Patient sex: F
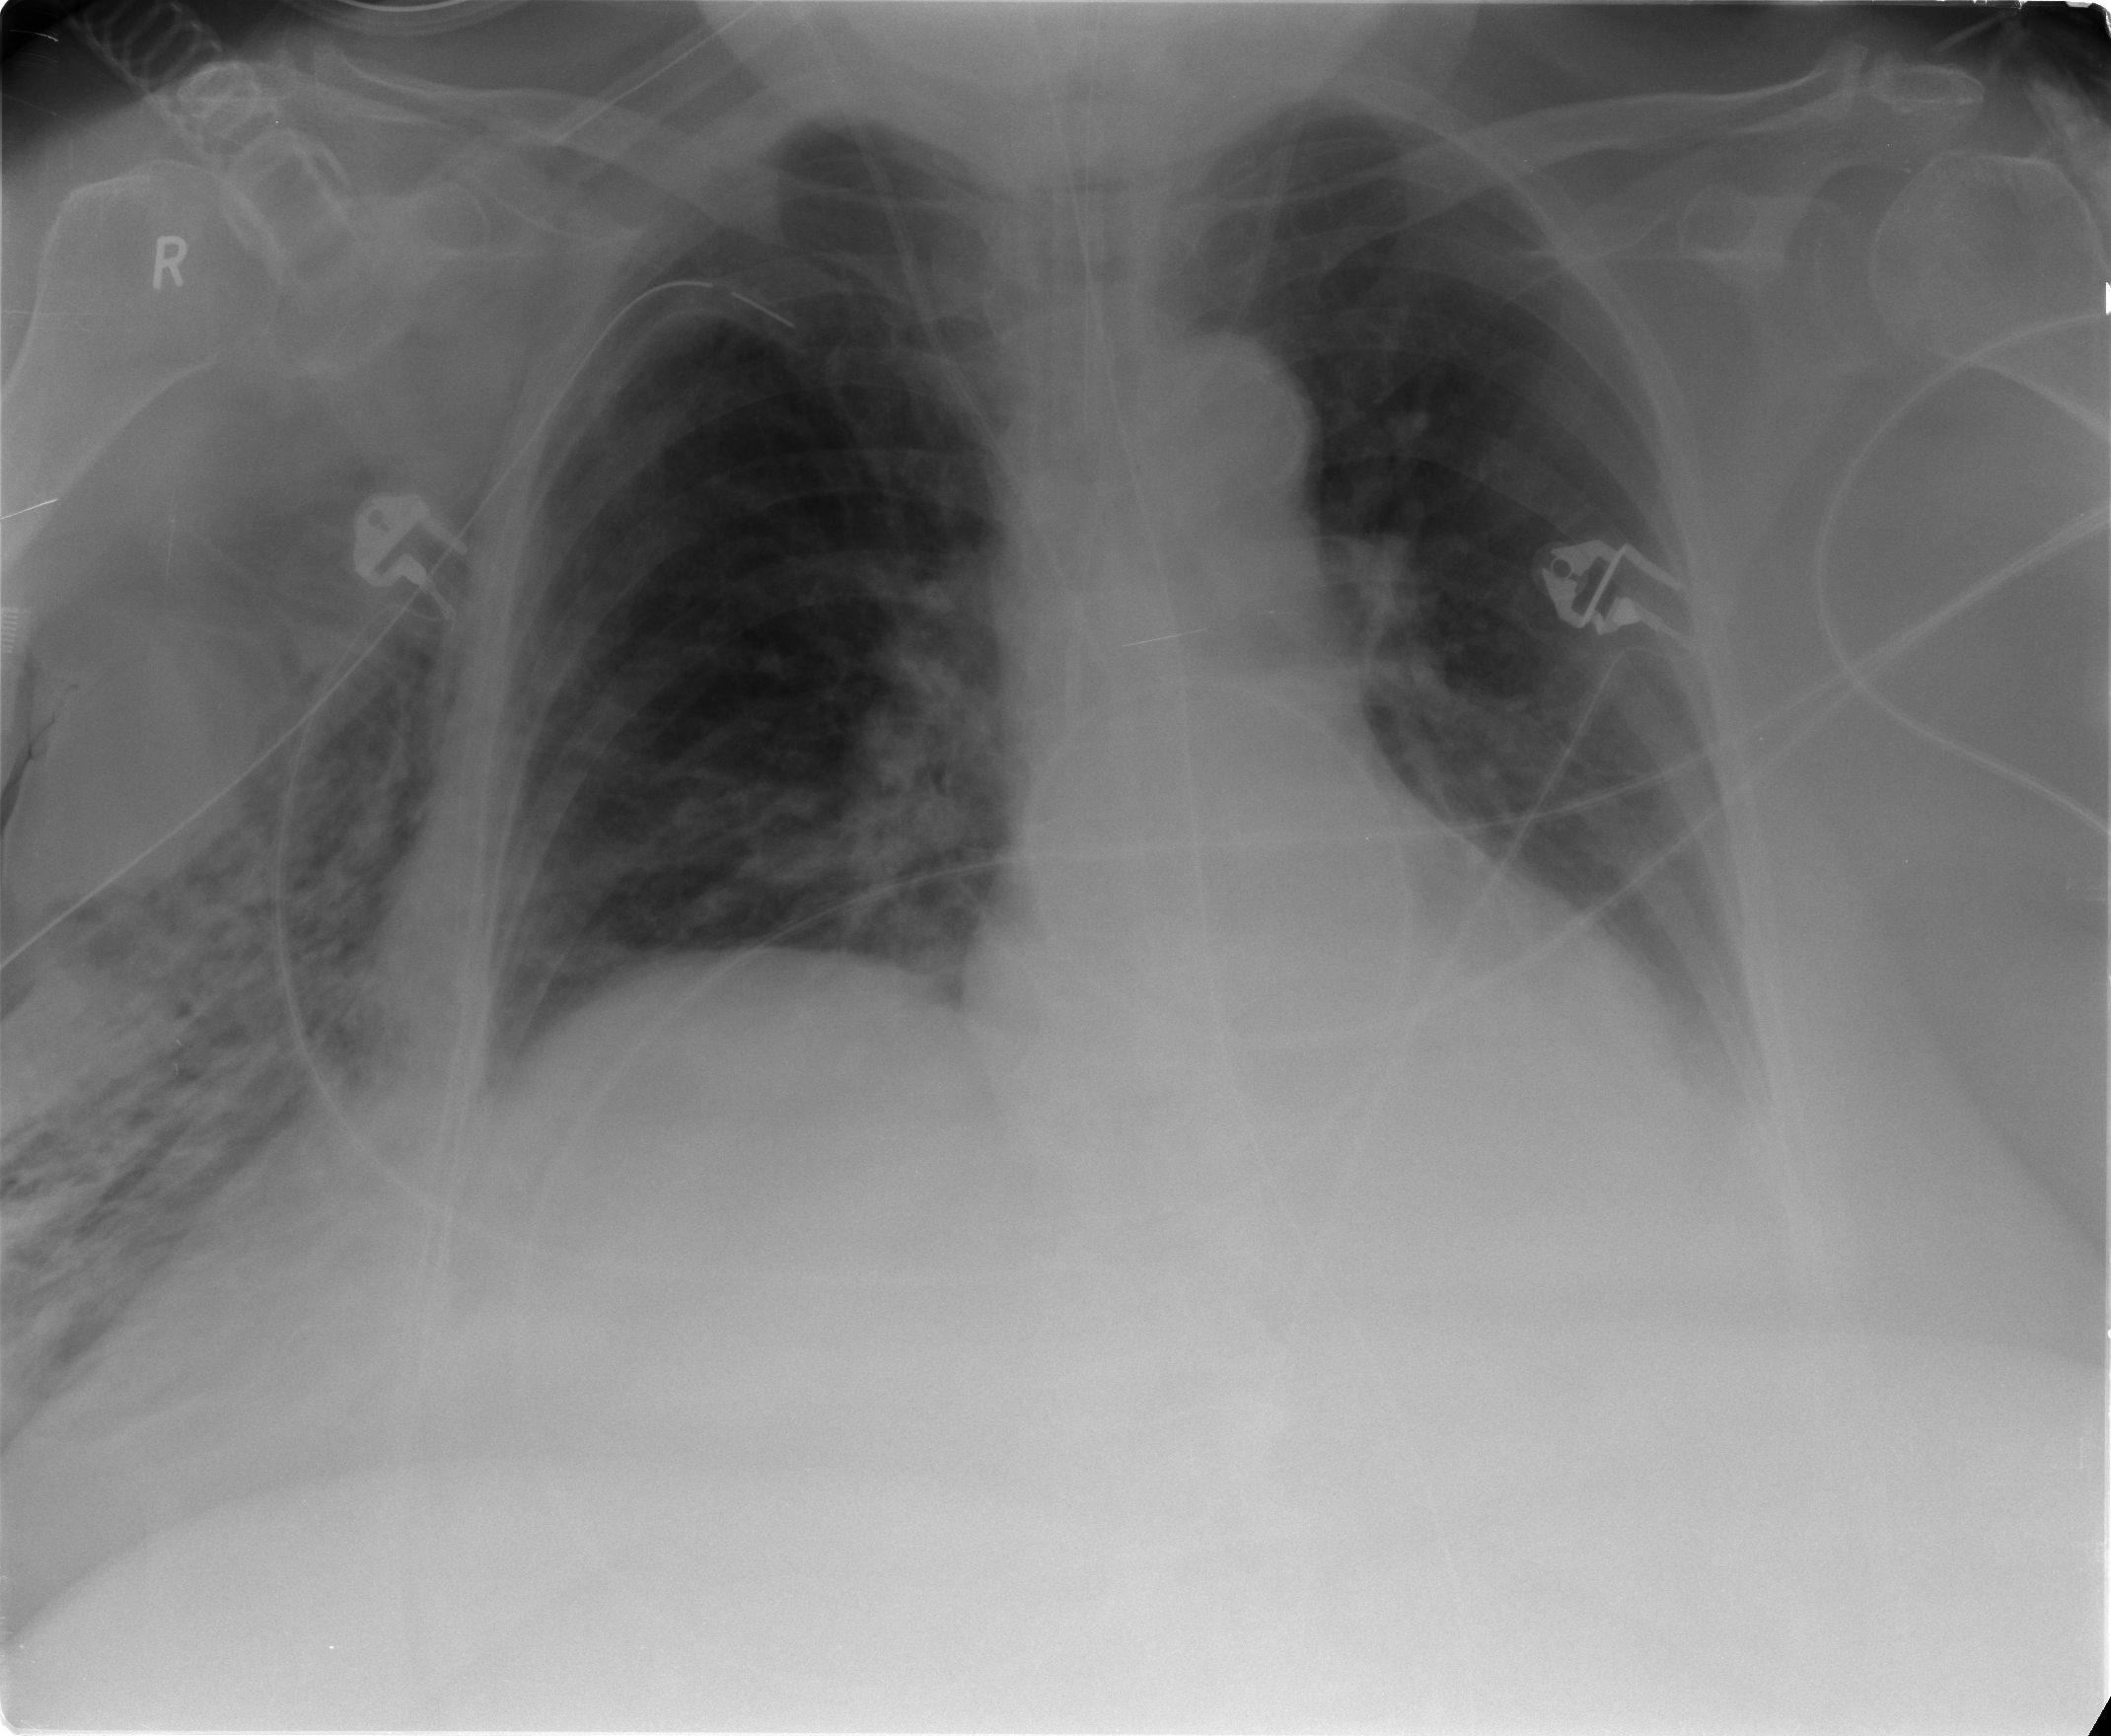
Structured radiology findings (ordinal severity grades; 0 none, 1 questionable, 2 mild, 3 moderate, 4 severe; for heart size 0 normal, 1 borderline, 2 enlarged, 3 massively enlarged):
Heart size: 0
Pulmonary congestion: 0
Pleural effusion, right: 0
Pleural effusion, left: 1
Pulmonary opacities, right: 0
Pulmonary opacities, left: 0
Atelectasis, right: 2
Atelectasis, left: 2